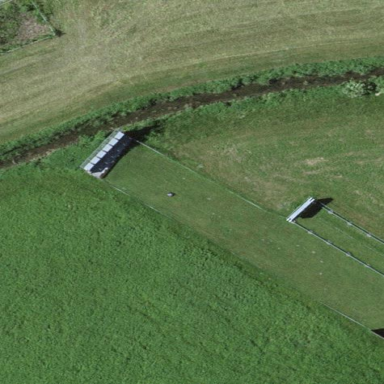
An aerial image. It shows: Shooting range used for military purposes.